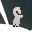
Label: 8